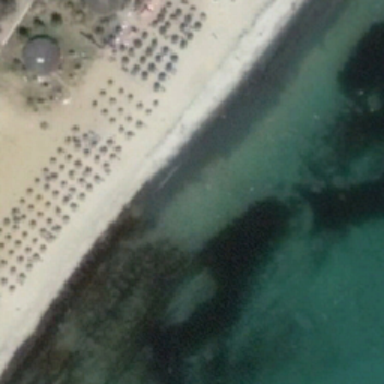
There are many small things on the beach near the green ocean .